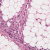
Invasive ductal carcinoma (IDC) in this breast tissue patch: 1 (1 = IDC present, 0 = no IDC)